Question: I have a problem with a drawable. I working on a layout for a tablet, but the drawable doesn't scale.
This is what it looks like:

The problem is the delete drawable in the top right.
I used the built in drawable ic_input_delete.
Here is the xml of the edittext and imagebutton:
'''
<LinearLayout
android:id="@+id/inputLayout"
android:layout_width="fill_parent"
android:layout_height="0dp"
android:layout_marginBottom="5dp"
android:layout_marginLeft="5dp"
android:layout_marginRight="5dp"
android:layout_marginTop="8dp"
android:layout_weight="0.2"
android:background="@android:drawable/edit_text"
android:gravity="center_vertical"
android:orientation="horizontal" >
<EditText
android:id="@+id/pinDisplay"
android:layout_width="0dip"
android:layout_height="fill_parent"
android:layout_weight="0.85"
android:background="@null"
android:hint="@string/pincode_hint"
android:padding="3dp"
android:textSize="24sp" />
<ImageButton
android:id="@+id/backspace"
style="@android:style/Widget.Button"
android:layout_width="wrap_content"
android:layout_height="fill_parent"
android:layout_gravity="center_vertical"
android:layout_margin="3dp"
android:layout_weight="0.15"
android:gravity="center"
android:src="@android:drawable/ic_input_delete" />
</LinearLayout>
'''
How can I fix this ?
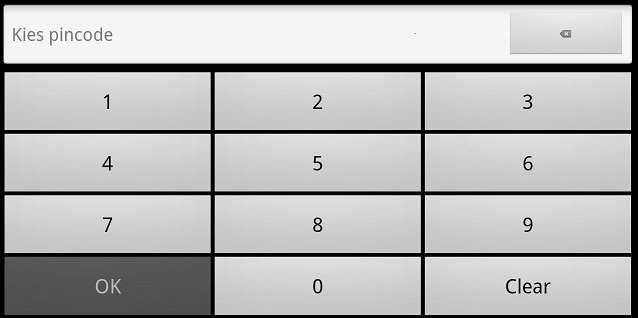
Answer: Try setting the 'android:scaleType' to 'FIT_XY' or 'CENTER_INSIDE':
<URL>